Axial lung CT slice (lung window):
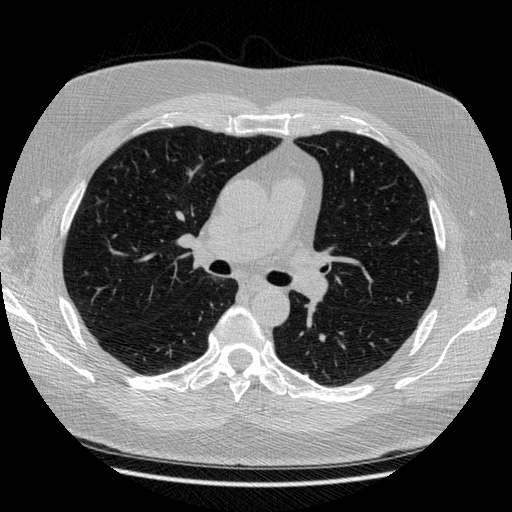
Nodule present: no